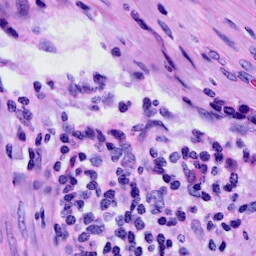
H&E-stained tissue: Cervix